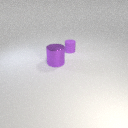
large purple metal cylinder in front of small purple rubber cylinder